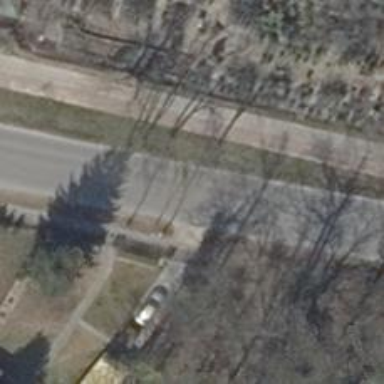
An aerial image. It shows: Tertiary road with asphalt surface. Separate sidewalks on both sides of the road.